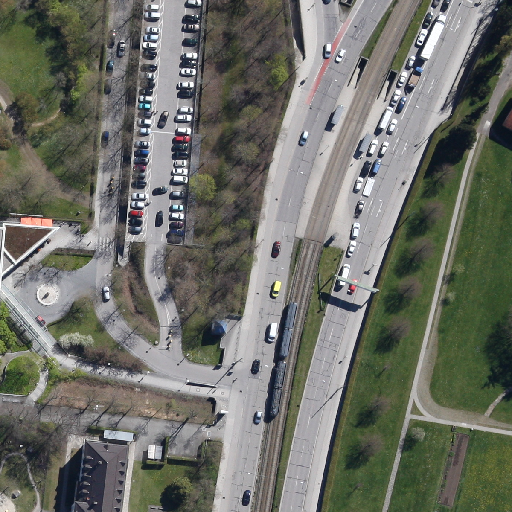
Referring expression: impervious surface